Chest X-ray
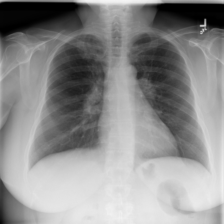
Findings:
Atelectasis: negative
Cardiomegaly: negative
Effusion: negative
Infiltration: negative
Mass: negative
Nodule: negative
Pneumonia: negative
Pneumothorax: negative
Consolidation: negative
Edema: negative
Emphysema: negative
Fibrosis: negative
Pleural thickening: negative
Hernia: negative